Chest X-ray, PA view. Patient: 48 years old, sex M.
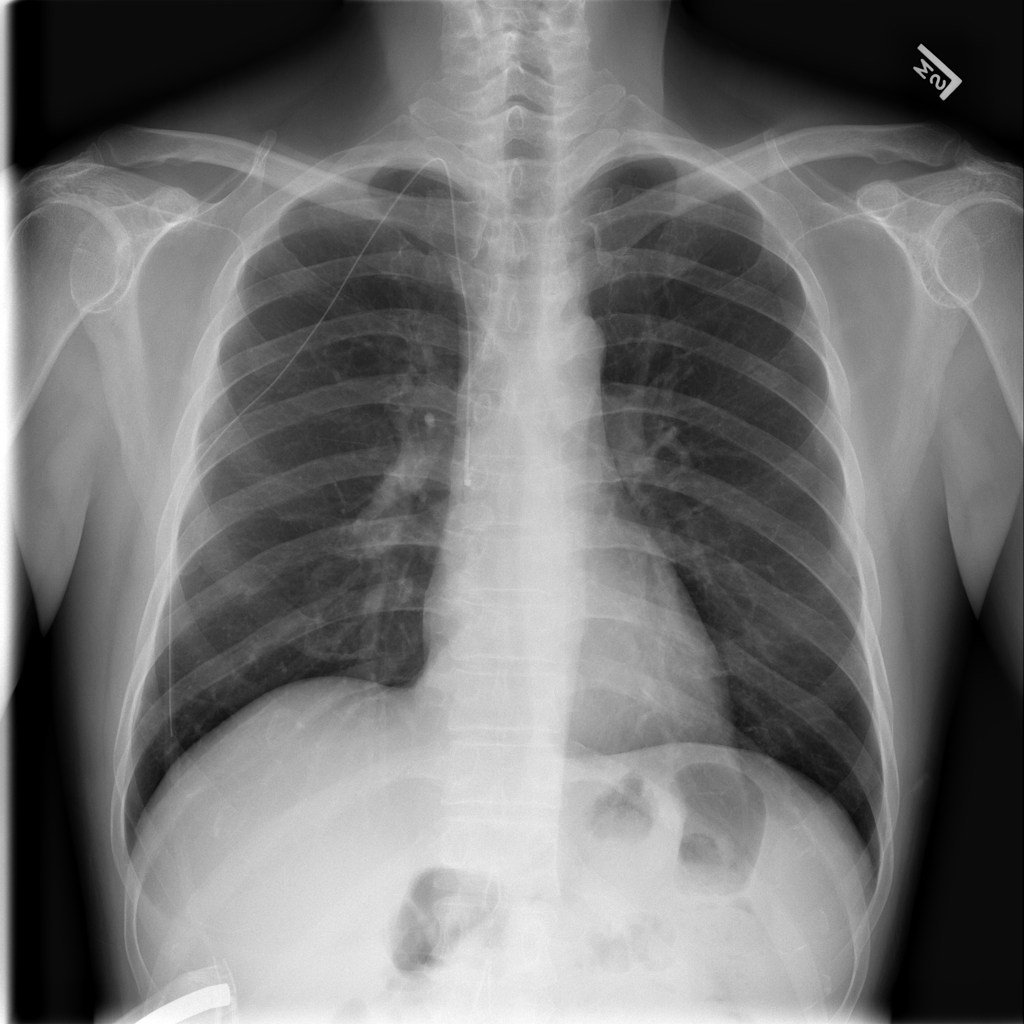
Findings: No Finding